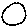
Label: circle